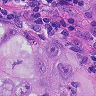
Metastatic tissue present: yes